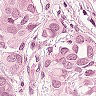
Metastatic tissue present: yes